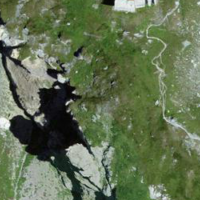
EUNIS habitat code: 31
Species observed at this site:
Marmota marmota